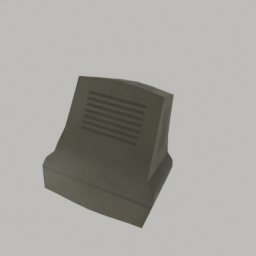
Label: electronics